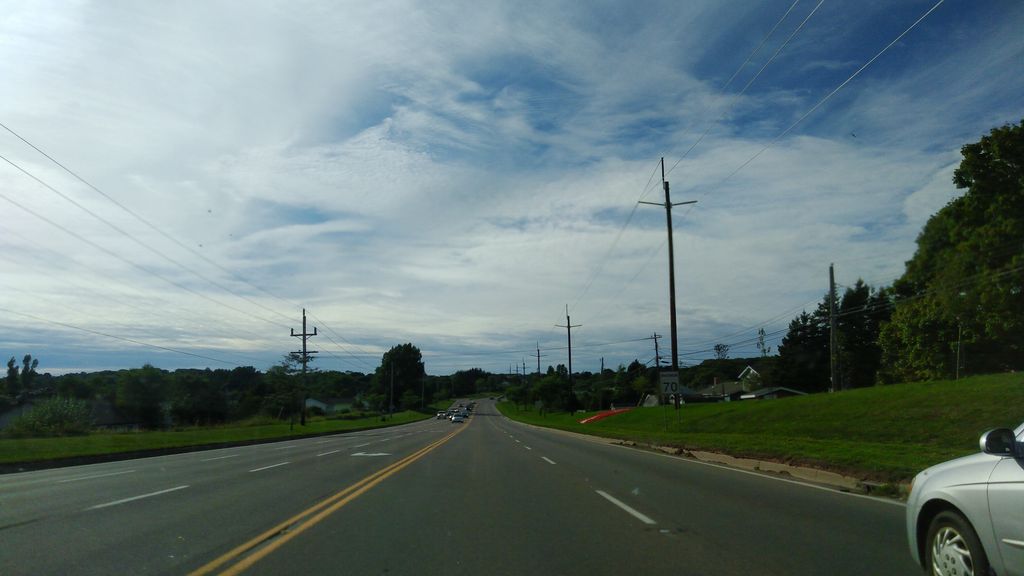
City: charlottetown